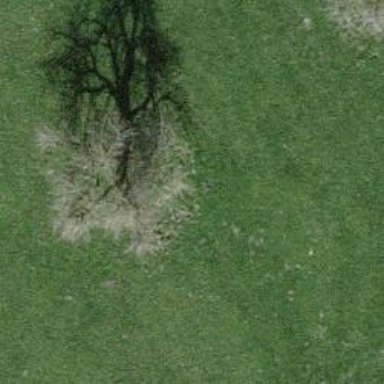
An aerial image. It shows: Agricultural area with deciduous broadleaved trees.